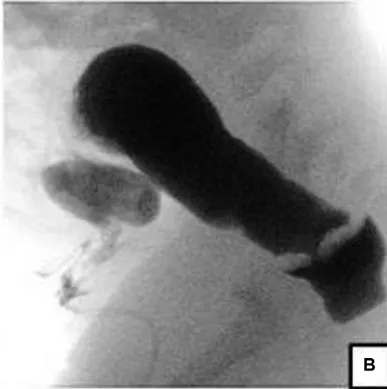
High-pressure distal colostogram lateral views (case 1). (
b
) Rectal pouch perforation with extraperitoneal contrast extravasation.
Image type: radiology (pet)